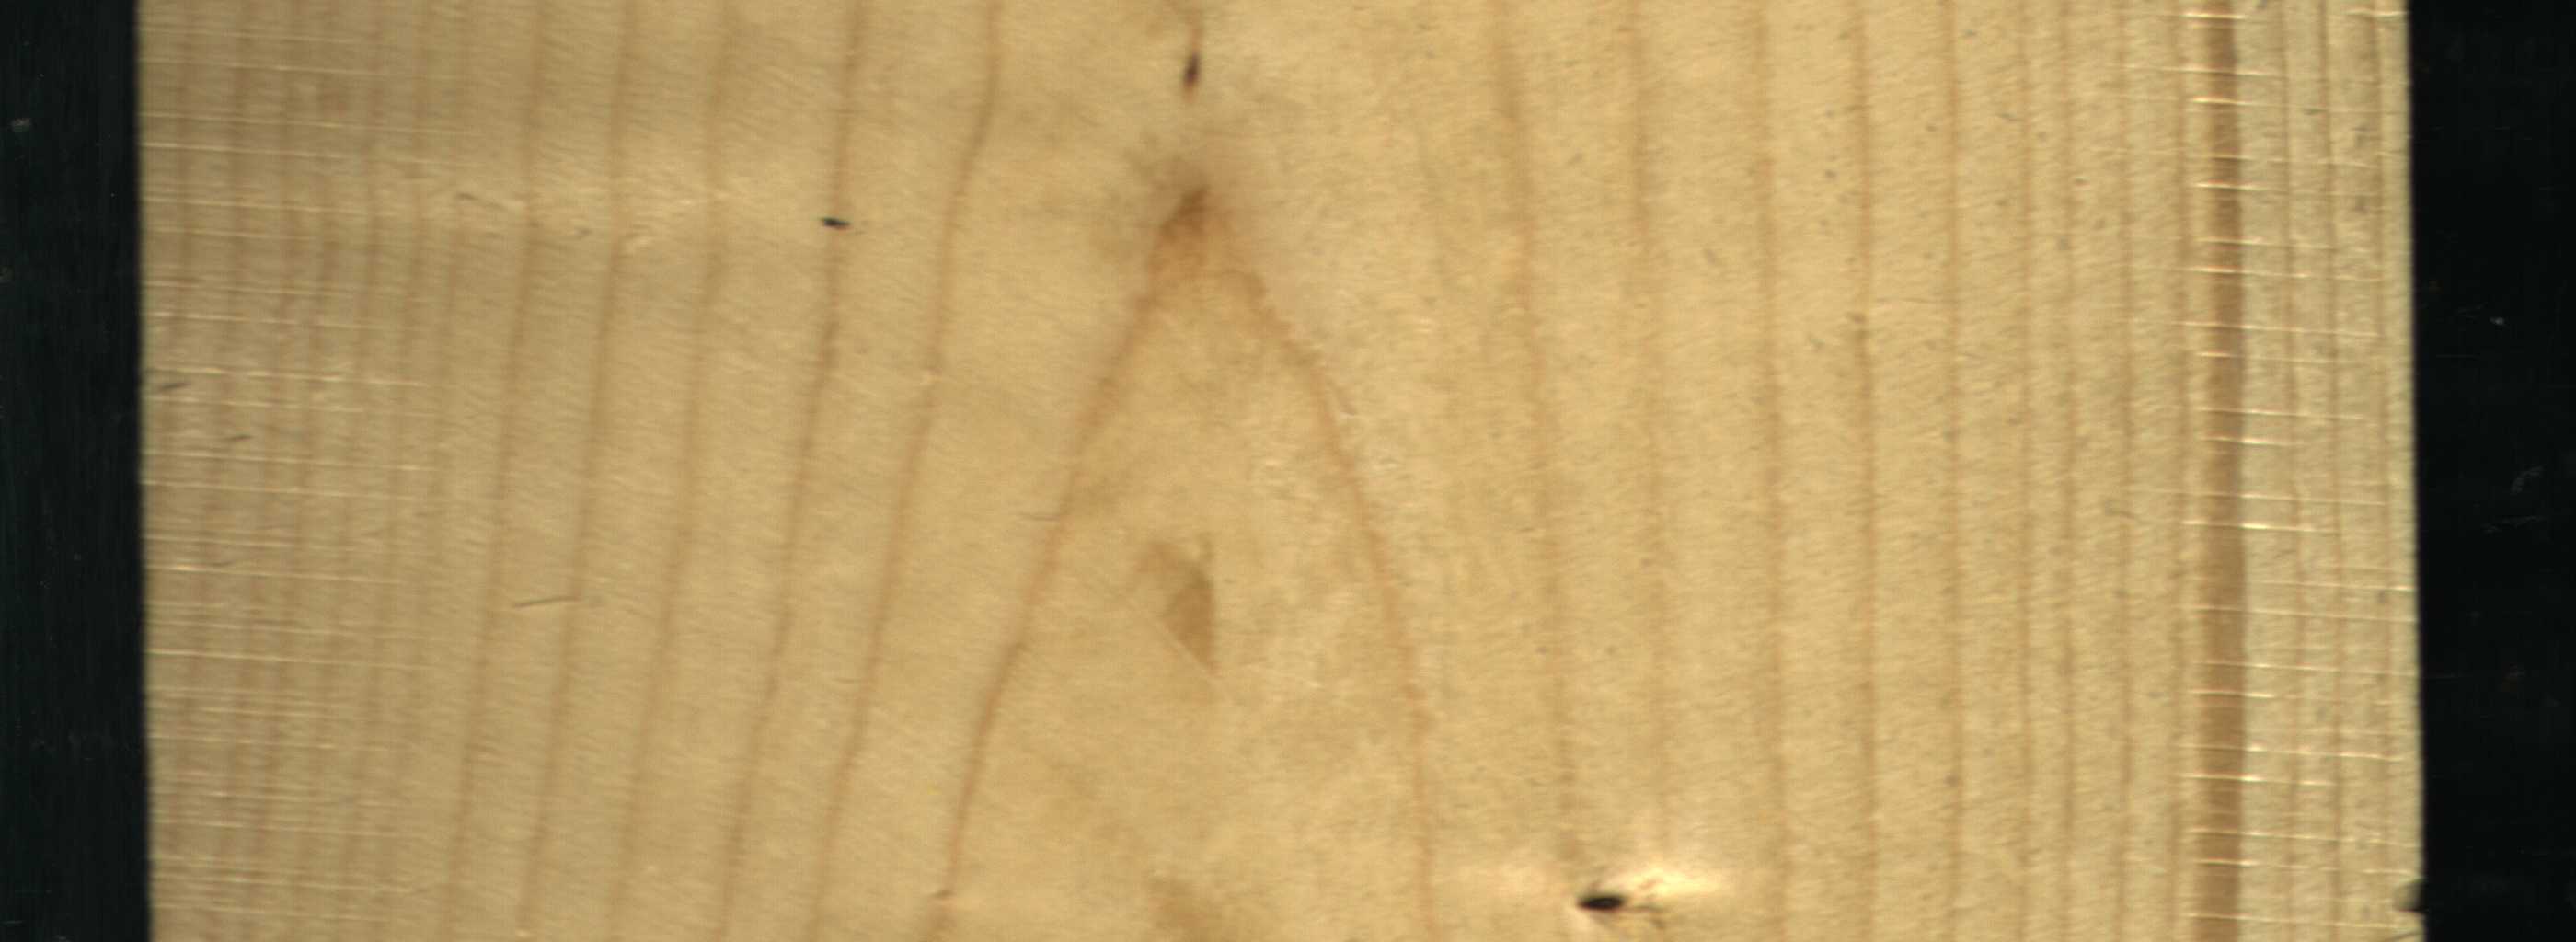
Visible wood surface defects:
Dead_Knot